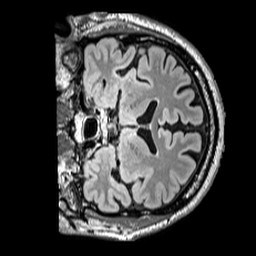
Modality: FLAIR
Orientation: coronal
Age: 58
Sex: male
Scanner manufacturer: siemens
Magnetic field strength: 3 T
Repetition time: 5 s
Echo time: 0.387 s